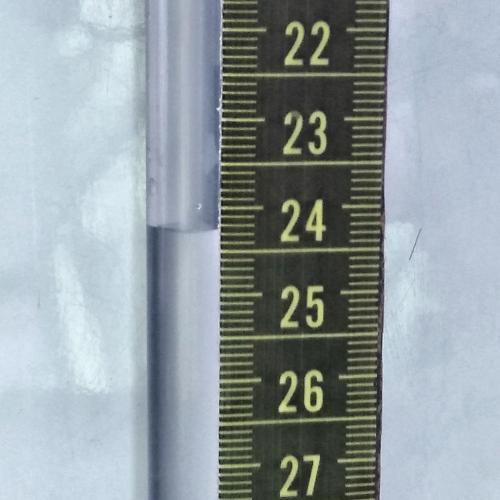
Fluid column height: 24.3 cm